Brain MRI, t2w sequence, axial 2D slice.
Patient: age 23, sex F, weight 90 kg, height 1.9 m
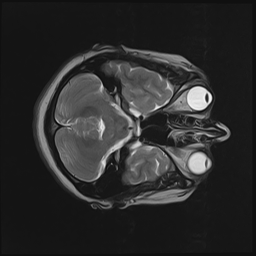